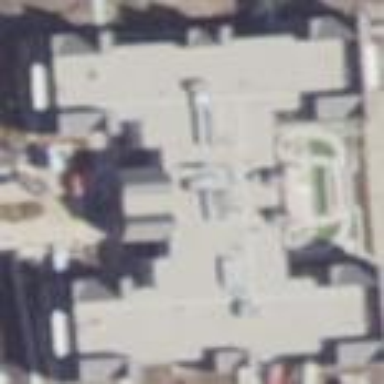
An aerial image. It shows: Building.